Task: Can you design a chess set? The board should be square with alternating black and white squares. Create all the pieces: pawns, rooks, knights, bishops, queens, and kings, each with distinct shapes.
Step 5486:
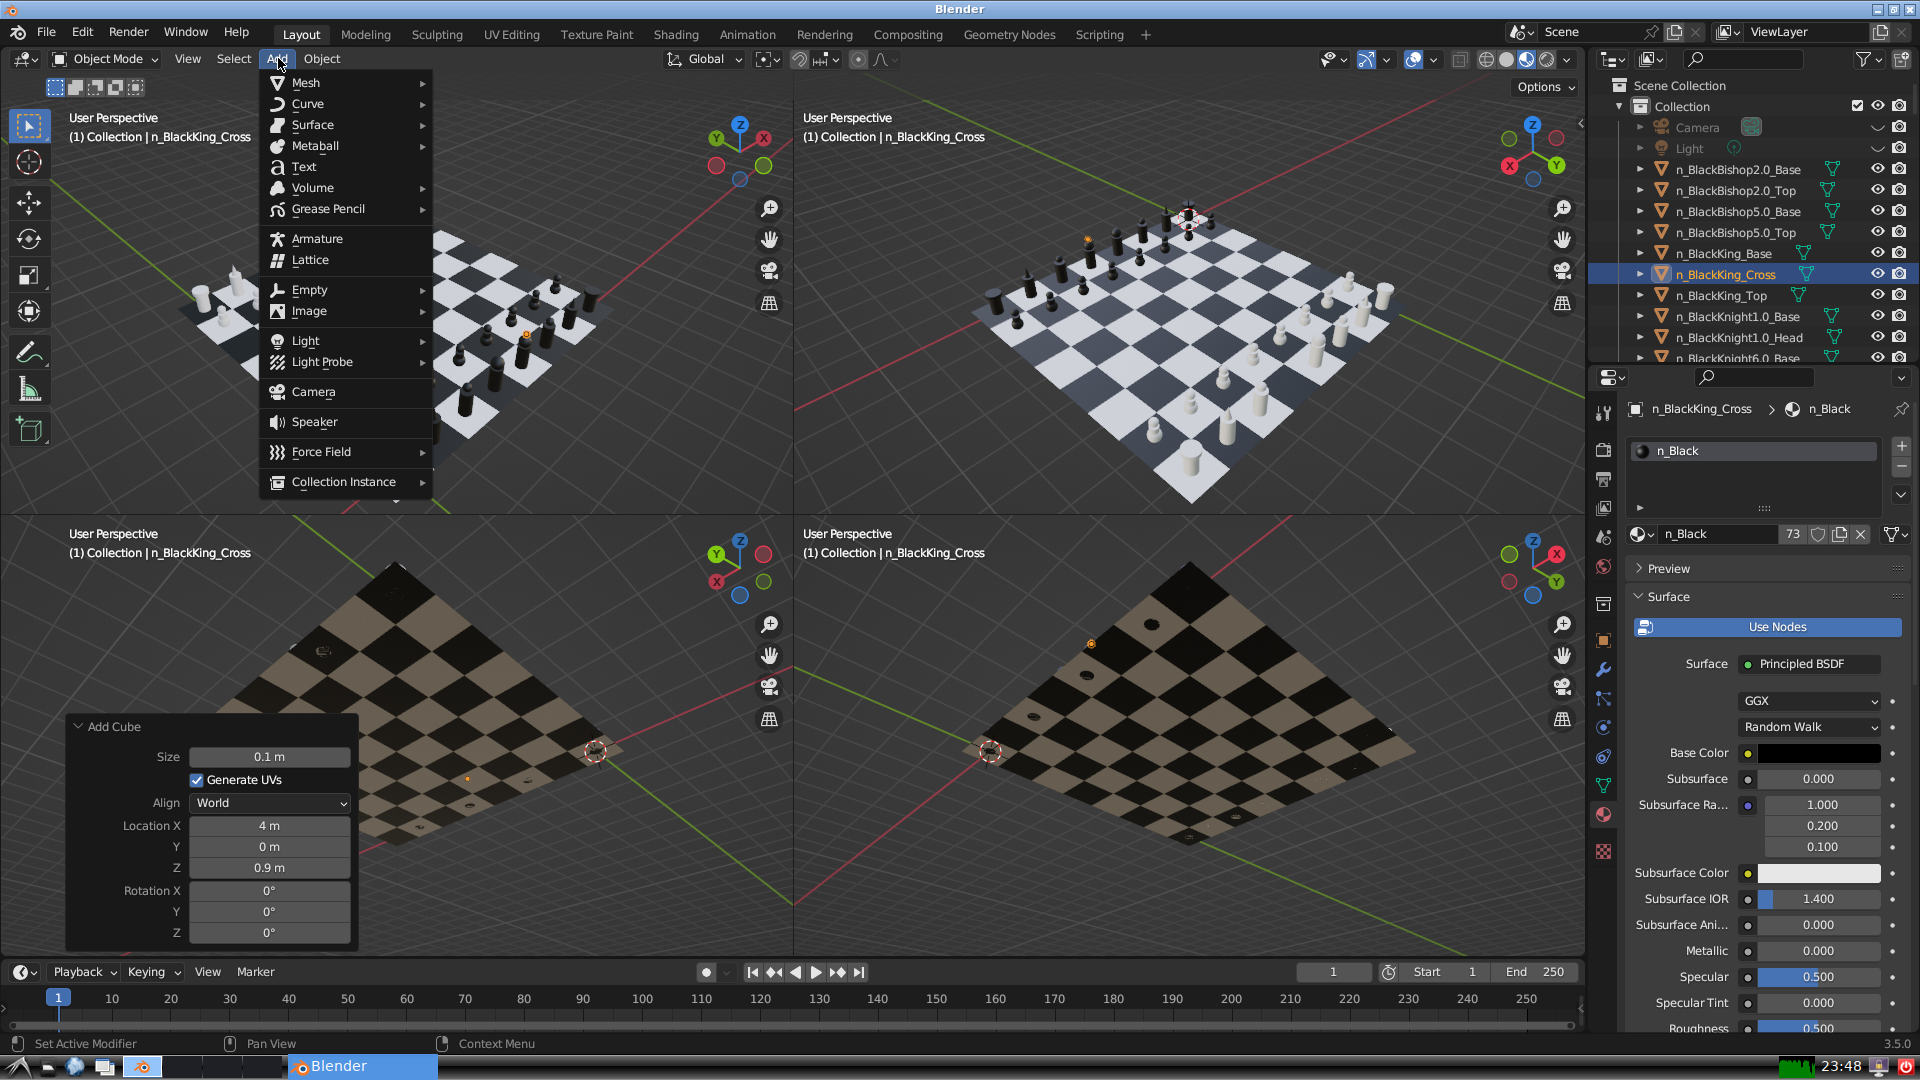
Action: {"mouse_move": [304, 84]}